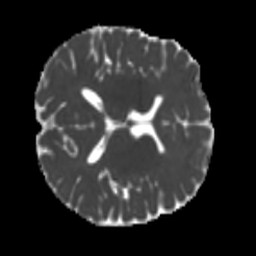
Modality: MD
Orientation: axial
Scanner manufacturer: siemens
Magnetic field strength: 3 T
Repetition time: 4 s
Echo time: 0.0594 s